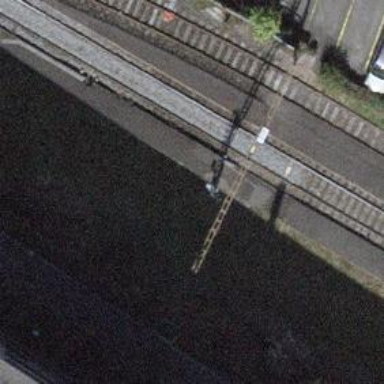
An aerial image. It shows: Railway signal.